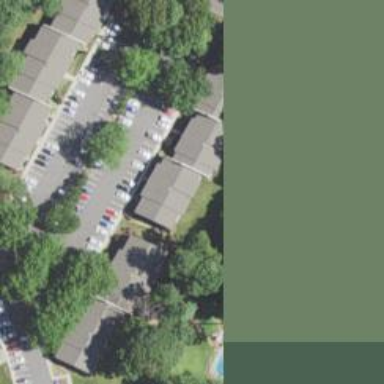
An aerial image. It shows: Residential building.